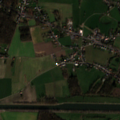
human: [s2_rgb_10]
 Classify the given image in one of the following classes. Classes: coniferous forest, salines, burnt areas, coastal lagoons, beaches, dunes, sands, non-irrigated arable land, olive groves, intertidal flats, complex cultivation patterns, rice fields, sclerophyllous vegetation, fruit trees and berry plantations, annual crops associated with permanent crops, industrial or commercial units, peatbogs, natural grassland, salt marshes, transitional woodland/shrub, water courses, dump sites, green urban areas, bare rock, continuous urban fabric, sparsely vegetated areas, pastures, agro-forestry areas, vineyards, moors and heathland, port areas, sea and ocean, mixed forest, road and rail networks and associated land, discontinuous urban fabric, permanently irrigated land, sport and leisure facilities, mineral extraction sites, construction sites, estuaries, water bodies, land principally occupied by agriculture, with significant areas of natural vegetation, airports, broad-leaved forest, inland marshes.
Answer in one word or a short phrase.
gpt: discontinuous urban fabric, non-irrigated arable land, complex cultivation patterns, land principally occupied by agriculture, with significant areas of natural vegetation, broad-leaved forest